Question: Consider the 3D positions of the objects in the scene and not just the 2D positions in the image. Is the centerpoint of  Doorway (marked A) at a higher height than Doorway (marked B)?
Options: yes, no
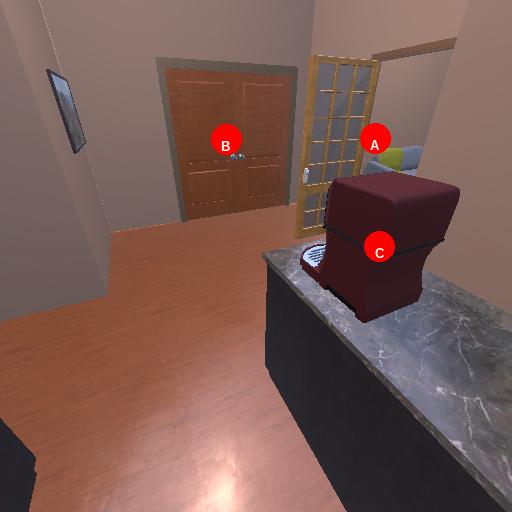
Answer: yes